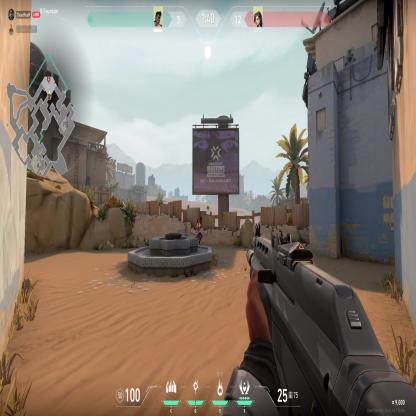
Label: enemy